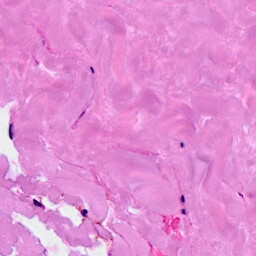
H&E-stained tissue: Breast